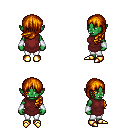
a pixel art fantasy rpg character, female body template, orc, green skin, maroon tunic, white pants, dark blonde left-swept hairstyle, white cloth bracers, gold boots, four views (front, back, left, right), 2x2 character sprite sheet, small pixel art, hard edges, no anti-aliasing